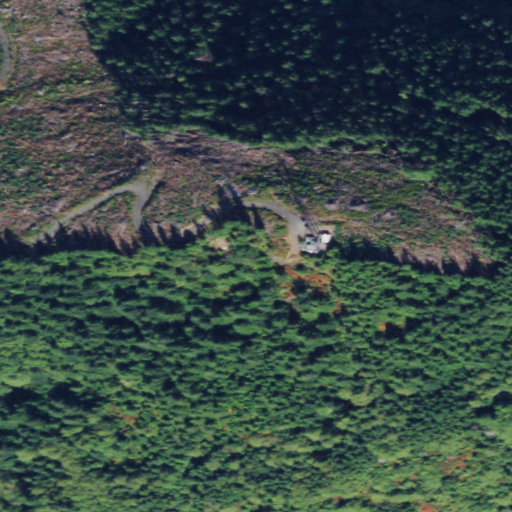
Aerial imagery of mountain in Washington named Frailey Mountain containing evergreen forest, open development, and shrub